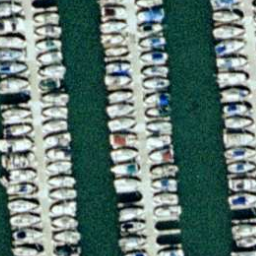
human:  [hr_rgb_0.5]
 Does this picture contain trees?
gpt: no

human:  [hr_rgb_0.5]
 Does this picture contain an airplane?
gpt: no

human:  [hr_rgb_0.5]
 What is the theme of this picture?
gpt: harbor

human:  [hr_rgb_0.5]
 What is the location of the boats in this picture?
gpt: left center and right

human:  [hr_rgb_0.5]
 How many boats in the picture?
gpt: about eighty